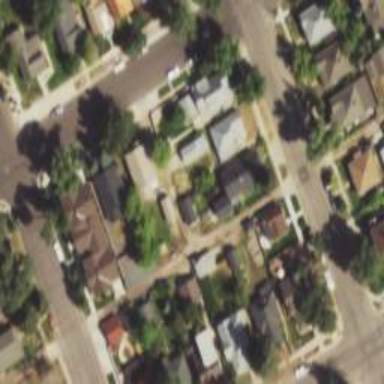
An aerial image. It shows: Alleyway designated as service road.